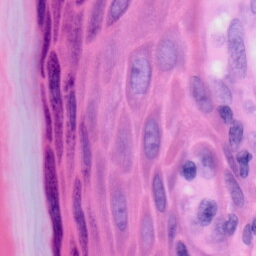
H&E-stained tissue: Skin